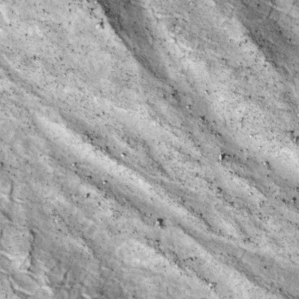
Label: non_frost